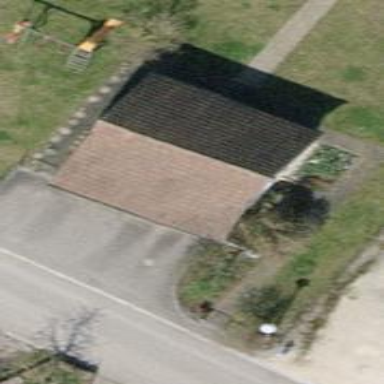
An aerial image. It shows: Garage.